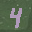
Label: 4